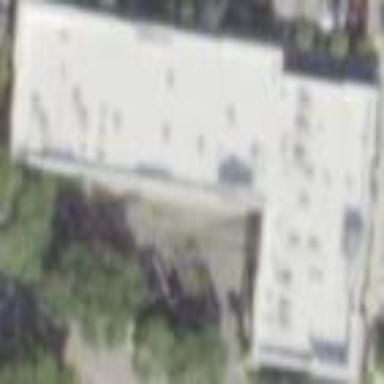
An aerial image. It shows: Commercial building.